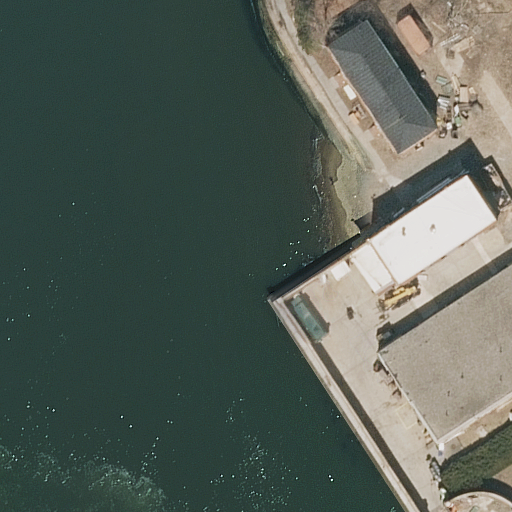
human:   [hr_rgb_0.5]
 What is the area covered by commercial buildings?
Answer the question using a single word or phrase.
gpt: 0m2

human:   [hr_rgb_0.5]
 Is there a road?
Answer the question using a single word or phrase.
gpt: yes

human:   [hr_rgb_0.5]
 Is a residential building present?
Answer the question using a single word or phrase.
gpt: yes

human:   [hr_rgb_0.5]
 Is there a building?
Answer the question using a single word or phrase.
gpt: yes

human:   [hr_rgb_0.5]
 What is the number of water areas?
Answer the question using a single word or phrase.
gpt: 1

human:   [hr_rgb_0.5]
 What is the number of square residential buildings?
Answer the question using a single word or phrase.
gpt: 0

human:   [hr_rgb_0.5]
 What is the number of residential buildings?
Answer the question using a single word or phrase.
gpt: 3

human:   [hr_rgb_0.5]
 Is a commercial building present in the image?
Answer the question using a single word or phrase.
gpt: no

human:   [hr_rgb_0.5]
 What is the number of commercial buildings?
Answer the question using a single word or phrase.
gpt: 0

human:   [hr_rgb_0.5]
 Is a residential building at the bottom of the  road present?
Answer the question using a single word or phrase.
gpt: yes

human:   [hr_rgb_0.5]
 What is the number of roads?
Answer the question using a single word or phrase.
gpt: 1

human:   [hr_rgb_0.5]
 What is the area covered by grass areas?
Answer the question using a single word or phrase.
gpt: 599m2

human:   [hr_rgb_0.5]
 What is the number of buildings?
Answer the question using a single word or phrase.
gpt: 3

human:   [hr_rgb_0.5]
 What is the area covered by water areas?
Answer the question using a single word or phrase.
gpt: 6746m2

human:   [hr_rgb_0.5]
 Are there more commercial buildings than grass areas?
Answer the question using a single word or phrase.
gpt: no

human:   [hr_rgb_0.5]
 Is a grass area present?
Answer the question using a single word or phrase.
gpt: yes

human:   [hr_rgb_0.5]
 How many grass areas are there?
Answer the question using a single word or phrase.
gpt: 1

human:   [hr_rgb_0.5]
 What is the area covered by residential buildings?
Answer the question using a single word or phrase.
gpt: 747m2

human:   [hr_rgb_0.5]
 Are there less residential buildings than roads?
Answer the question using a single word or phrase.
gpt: no

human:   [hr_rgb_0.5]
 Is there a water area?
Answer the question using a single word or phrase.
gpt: yes

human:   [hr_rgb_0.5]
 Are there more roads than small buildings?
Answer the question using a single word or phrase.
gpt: yes

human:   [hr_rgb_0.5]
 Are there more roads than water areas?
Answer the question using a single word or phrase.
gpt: no

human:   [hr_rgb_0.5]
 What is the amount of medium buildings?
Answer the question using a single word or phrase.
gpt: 3

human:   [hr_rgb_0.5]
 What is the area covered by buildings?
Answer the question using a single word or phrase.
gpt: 747m2

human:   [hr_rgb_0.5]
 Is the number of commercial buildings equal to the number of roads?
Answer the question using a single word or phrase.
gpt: no

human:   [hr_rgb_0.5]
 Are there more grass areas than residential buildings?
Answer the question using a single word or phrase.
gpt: no

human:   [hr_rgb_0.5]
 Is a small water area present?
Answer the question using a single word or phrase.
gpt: no

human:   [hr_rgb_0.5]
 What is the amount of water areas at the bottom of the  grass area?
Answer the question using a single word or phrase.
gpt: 1

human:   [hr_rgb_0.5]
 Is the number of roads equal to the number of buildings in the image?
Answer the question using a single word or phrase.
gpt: no

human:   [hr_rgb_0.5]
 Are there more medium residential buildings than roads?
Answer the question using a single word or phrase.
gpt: yes

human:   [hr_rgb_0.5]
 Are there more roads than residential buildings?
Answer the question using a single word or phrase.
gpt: no

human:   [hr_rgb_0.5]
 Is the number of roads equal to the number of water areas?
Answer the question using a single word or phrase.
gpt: yes

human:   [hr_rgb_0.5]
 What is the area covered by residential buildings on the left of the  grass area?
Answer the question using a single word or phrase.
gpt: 0m2

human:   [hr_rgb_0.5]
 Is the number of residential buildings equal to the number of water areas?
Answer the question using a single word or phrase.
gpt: no

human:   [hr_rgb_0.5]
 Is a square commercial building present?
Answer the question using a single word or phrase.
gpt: no

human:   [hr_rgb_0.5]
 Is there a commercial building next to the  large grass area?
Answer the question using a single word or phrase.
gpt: no

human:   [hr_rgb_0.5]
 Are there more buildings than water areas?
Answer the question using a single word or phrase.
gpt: yes

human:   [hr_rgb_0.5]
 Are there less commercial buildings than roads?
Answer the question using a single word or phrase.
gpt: yes

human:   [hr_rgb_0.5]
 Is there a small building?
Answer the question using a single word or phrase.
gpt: no

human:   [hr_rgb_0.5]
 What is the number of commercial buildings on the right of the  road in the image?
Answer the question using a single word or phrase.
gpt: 0

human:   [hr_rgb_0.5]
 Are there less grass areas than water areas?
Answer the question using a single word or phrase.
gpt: no

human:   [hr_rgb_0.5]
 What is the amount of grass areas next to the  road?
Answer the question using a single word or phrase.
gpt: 1

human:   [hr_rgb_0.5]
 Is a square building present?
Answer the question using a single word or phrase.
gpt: no

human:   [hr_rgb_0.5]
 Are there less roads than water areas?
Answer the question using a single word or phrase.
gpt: no

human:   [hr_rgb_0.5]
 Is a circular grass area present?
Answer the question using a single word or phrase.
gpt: no

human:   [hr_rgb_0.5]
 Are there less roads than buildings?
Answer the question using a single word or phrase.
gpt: yes

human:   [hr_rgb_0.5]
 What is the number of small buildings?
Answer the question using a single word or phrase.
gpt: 0

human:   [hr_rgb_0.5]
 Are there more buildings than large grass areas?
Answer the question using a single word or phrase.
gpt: yes

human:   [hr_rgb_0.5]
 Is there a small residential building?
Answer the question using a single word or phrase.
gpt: no

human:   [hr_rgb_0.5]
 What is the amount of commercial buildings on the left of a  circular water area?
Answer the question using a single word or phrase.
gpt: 0

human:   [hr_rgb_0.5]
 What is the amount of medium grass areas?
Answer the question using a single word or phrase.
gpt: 0

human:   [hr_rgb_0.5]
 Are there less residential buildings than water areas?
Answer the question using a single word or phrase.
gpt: no

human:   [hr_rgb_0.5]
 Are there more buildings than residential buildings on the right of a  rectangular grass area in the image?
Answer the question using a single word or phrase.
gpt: yes

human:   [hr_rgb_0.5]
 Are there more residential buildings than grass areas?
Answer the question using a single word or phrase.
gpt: yes

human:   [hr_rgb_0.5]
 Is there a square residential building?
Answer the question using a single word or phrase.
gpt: no

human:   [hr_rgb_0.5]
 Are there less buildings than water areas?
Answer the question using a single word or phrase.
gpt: no

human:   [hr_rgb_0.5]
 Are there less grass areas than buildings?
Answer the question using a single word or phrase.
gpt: yes

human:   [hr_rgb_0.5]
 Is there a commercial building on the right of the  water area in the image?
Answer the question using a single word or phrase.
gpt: no

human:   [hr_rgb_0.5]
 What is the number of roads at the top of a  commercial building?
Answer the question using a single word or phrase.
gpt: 0

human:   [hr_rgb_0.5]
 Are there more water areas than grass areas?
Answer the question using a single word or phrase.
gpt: no

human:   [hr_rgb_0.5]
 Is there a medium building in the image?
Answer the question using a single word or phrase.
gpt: yes

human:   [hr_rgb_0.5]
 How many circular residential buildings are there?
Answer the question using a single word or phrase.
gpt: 0

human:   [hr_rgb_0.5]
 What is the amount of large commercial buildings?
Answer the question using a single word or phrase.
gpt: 0

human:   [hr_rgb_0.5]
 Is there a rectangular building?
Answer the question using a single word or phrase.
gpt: yes